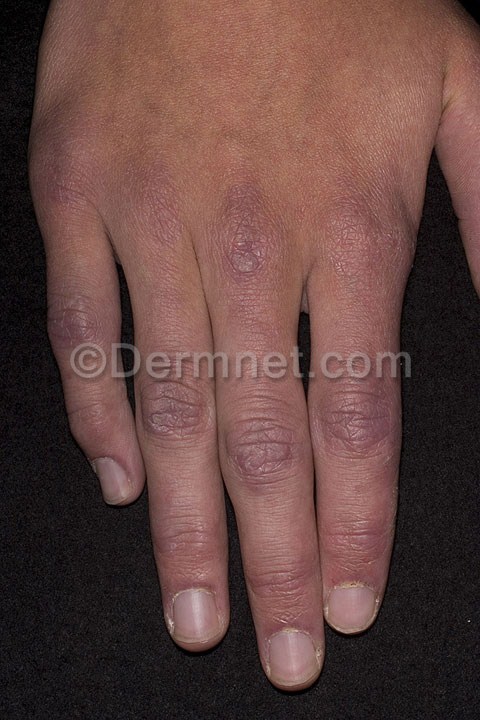
Disease: Lupus and other Connective Tissue diseases